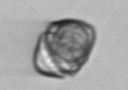
Label: Gyrodinium